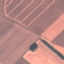
Land use / land cover: AnnualCrop